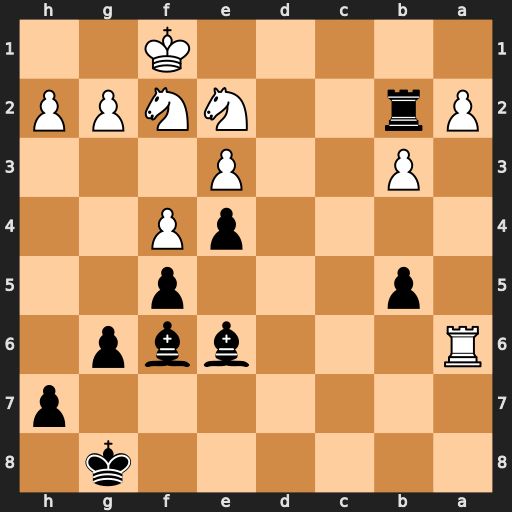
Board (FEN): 6k1/7p/R3bbp1/1p3p2/4pP2/1P2P3/Pr2NNPP/5K2
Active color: b
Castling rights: -
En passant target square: -
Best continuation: Rb1+ Nd1 Rxd1+ Kf2 Kf7